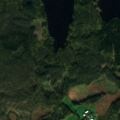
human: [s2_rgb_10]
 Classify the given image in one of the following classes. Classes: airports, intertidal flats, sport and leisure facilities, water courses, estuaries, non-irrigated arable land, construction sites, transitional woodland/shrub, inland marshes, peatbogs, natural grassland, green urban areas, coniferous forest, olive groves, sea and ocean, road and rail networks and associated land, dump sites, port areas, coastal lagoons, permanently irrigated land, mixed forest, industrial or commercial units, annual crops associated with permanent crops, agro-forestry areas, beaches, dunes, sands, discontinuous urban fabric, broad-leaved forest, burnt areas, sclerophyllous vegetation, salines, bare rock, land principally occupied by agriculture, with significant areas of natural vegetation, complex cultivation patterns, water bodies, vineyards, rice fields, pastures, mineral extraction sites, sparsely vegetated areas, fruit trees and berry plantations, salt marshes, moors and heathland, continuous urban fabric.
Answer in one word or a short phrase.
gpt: land principally occupied by agriculture, with significant areas of natural vegetation, coniferous forest, mixed forest, water bodies